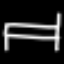
Label: bed